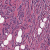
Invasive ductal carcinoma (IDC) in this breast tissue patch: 1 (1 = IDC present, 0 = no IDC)